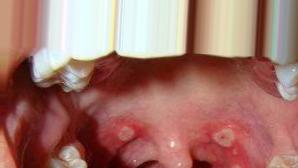
Condition: Mouth Ulcer